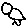
Label: bird